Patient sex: M
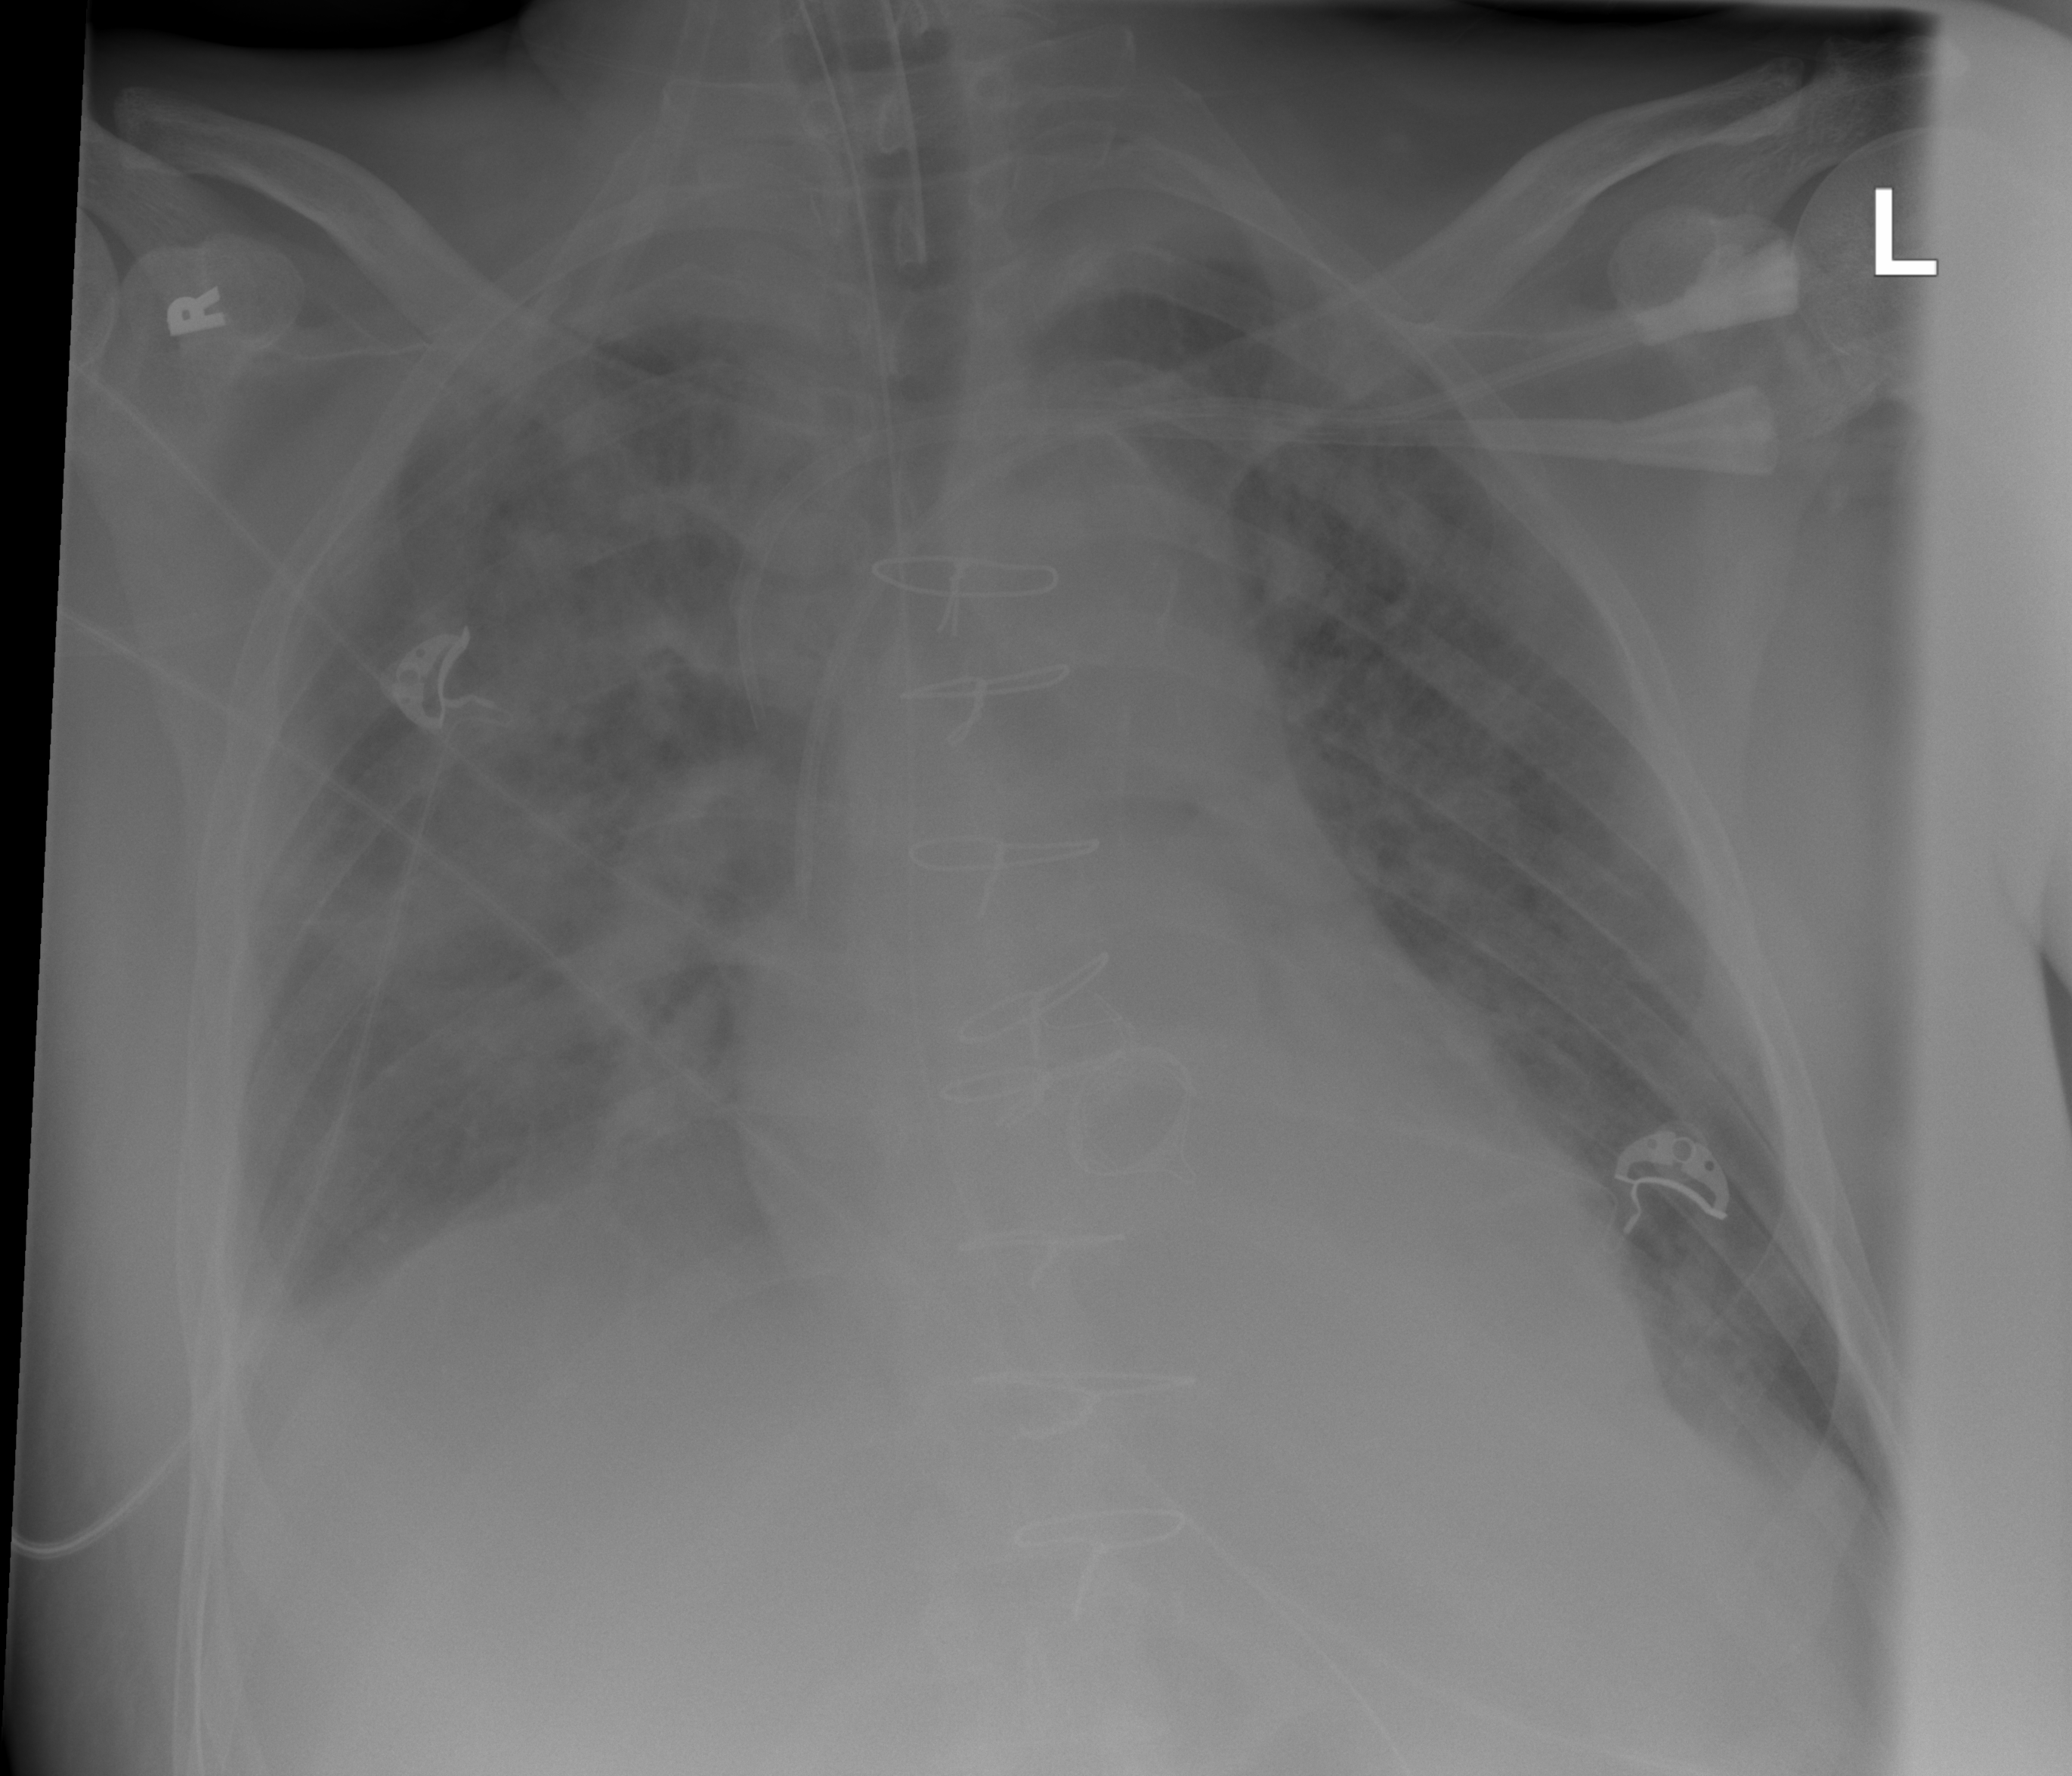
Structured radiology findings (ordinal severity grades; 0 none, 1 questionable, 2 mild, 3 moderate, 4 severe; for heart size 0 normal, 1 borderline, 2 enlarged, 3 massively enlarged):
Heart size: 2
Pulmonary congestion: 2
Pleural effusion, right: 2
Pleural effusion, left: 2
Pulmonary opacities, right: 3
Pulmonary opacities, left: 0
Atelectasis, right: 2
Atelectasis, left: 2